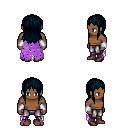
a pixel art fantasy rpg character, male body template, human, dark skin, maroon tattered cape, metal pants, raven unkempt hairstyle, white cloth bracers, maroon shoes, four views (front, back, left, right), 2x2 character sprite sheet, small pixel art, hard edges, no anti-aliasing